Question:
How should I create this kind of structure? My first idea was to combine four pinks to one one orange so I get 4pinksVS1orange (now the next puzzle is to place them side-by-side which I do not know, ok I know some hxcks but they get broken easily). Then after that the puzzle is the bottom row with four pinks (again the same side-by-side -puzzle). Suppose 'border:0' for clarity. I do not want any float -hxck, perhaps 'position: absolute' -- sorry I do not know for sure. Below you can find the way how I would try to solve the case but I am sure someone can come up with more clever ideas.
'''
<!--vim: nowrap:-->
<style type="css">
#body{
width:800px;
border:0;
}
#yellow{
width:400px;
}
<!--ERR: poor reuse? How better?-->
#pinkFour{
width:400px;
height:400px;
}
#pinkOne{
width:100px;
height:100px;
}
/* ERR: poor reuse? How's better? */
#concatenatePinkYellow{
width:800px;
height:400px;
}
#pinkRow{
width:800px;
height:100px;
}
</style>
'''
'''
<body>
<div id="concatenatePinkYellow">
<div id="pinkFour"> </div>
<!-- HORIZONTAL-VERTICAL SBS -->
<div id="yellow"> </div>
</div>
<div id="pinkRow">
<!--TODO: four pinks here-->
<!--HORIZONTAL SBS-->
<!--TODO: how to place them side-by-side?-->
</div>
</body>
'''
REUSE!
The example had layout
'''
4x4{1x1}4x4{4x4};8x1{1x1}
'''
now suppose I want a layout with orange box in the middle and pink boxes in the surrounding, how? With the latter -syntax, it is just:
'''
8x8{1x1};2x1{1x1}2x2{2x2}2x1{1x1};8x8{1x1}
'''
...it cannot be harder than that? Is there any tool to fast generate different geometries with syntax like above? For simplicity, do not care about the content in the box.
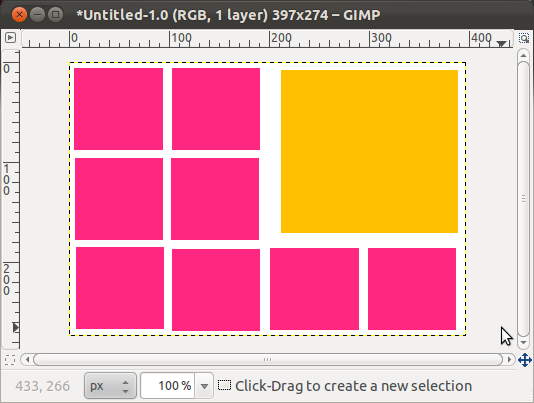
Answer: Check this. No hacks. Pure CSS. <URL>
HTML
'''
<ul>
<li class="yellow"></li>
<li></li>
<li></li>
<li></li>
<li></li>
<li></li>
<li></li>
<li></li>
<li></li>
</ul>
'''
CSS
'''
ul{
width: 240px;
padding: 5px;
}
li{
width: 50px;
height: 50px;
display: block;
background: pink;
float: left;
margin: 5px;
}
li.yellow{
width: 110px;
height: 110px;
background: yellow;
float: right;
}
'''